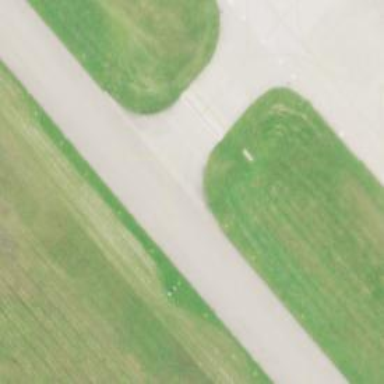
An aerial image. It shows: Image of taxiway at airport.